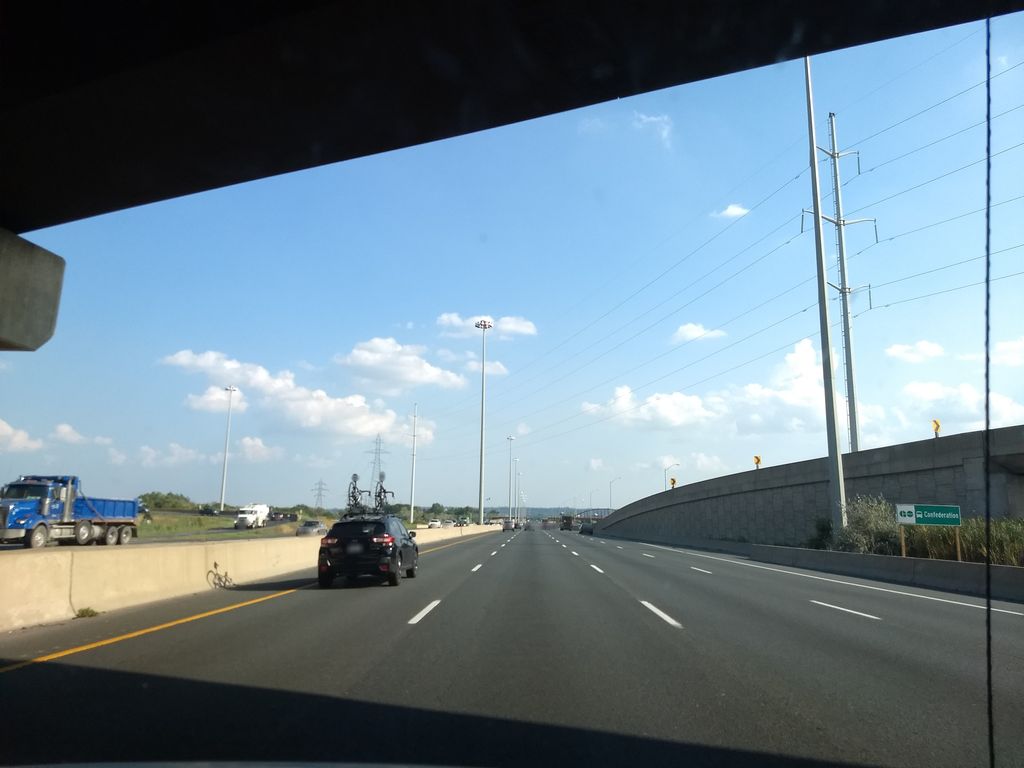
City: hamilton